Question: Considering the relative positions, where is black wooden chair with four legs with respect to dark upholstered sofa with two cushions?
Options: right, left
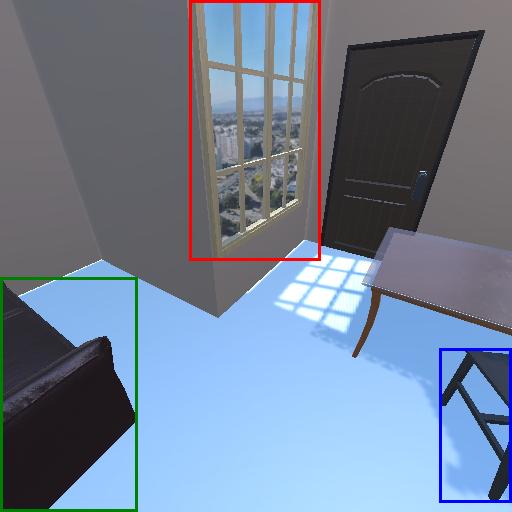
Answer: right